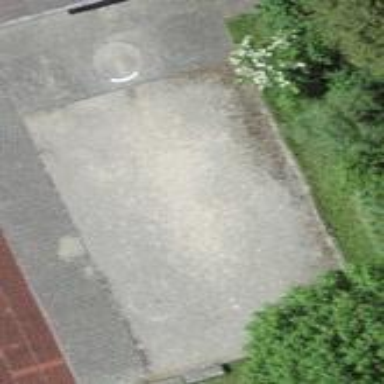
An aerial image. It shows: Shot put sport pitch.